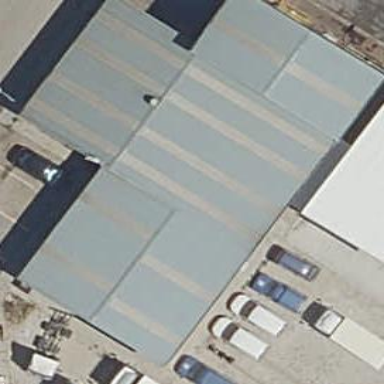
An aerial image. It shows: Shed building.